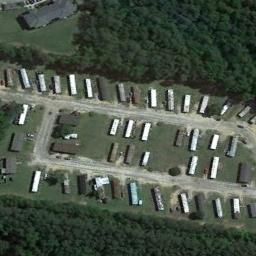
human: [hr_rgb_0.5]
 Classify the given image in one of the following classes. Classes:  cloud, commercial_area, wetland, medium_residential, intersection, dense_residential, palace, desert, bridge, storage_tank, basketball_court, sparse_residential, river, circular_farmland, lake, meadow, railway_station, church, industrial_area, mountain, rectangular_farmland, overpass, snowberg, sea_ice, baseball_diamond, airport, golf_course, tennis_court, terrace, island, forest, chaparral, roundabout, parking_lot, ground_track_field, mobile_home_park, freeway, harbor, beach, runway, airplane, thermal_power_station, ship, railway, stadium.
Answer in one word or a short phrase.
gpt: mobile_home_park